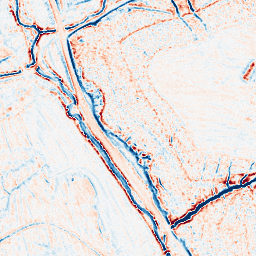
Category: edge_preserving
Decomposition family: bilateral
Decomposition parameters: d: 9
sigma_color: 50
sigma_space: 100
Upsampling method: quintic
Upsampling parameters: scale: 2
Upsampling scale: 2